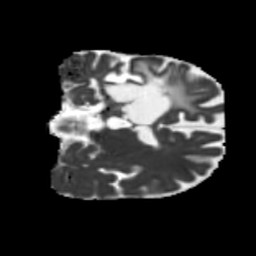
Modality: MD
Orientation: coronal
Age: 57
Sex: male
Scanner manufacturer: siemens
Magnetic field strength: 3 T
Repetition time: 5.25 s
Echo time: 0.08 s